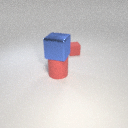
large blue metal cube above large red rubber cylinder